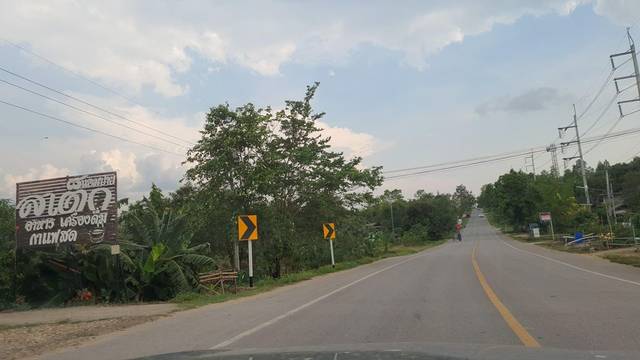
Region: Thailand
Coordinates: 19.327, 98.437